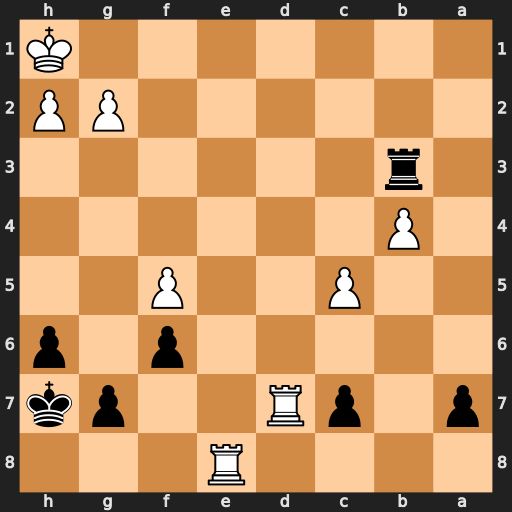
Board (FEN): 4R3/p1pR2pk/5p1p/2P2P2/1P6/1r6/6PP/7K
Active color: b
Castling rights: -
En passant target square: -
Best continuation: Rb1+ Rd1 Rxd1+ Re1 Rxe1#